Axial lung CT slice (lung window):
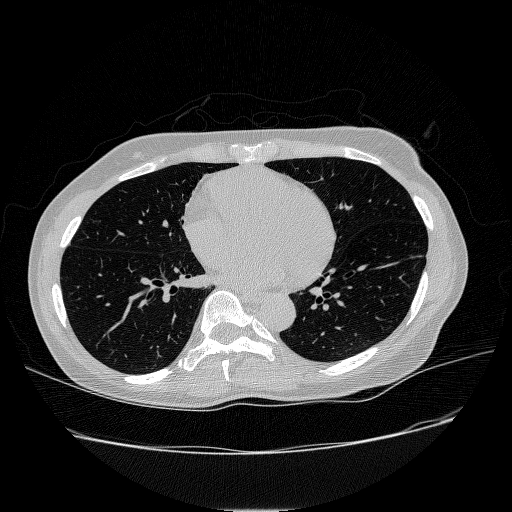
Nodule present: no